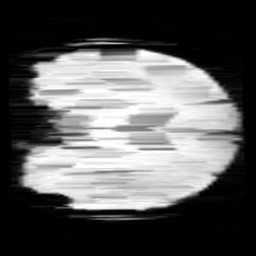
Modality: minIP
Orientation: coronal
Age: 9
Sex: female
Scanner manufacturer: siemens
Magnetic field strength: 3 T
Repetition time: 0.027 s
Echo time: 0.02 s